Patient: sex M, age 47
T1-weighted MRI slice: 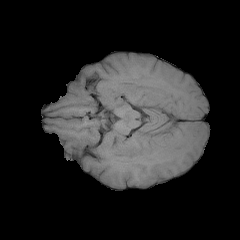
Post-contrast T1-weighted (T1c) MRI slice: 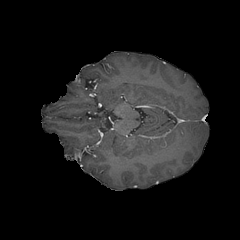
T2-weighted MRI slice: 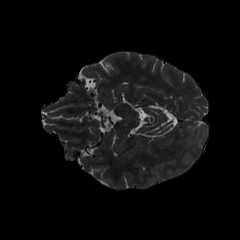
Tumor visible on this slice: no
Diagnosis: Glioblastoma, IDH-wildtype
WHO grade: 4